Interaction volume radius: 5 \u00c5
Interaction volume height: 50 \u00c5
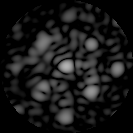
Disorder parameter: 0.3138